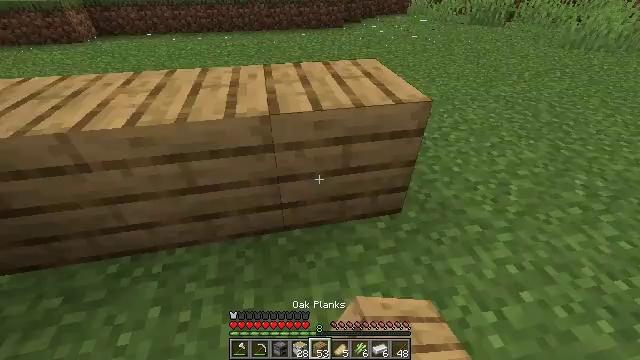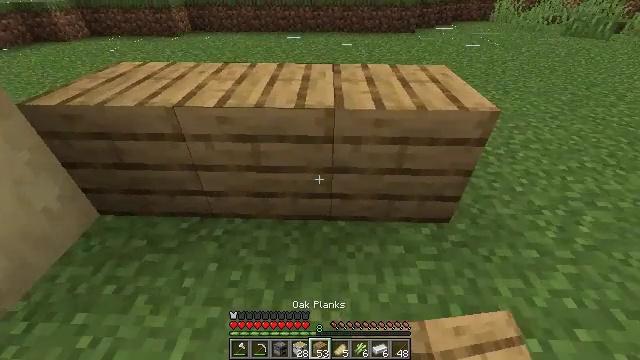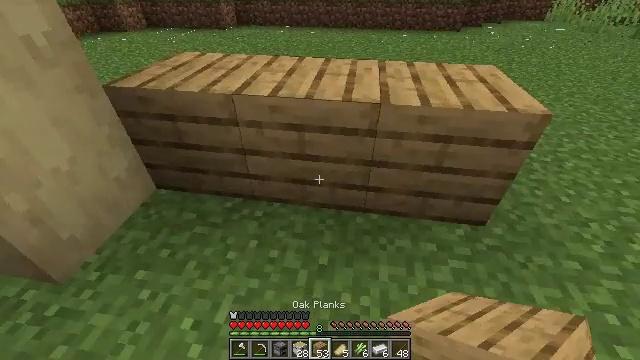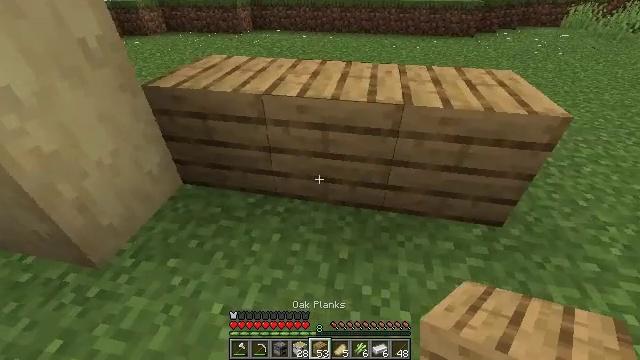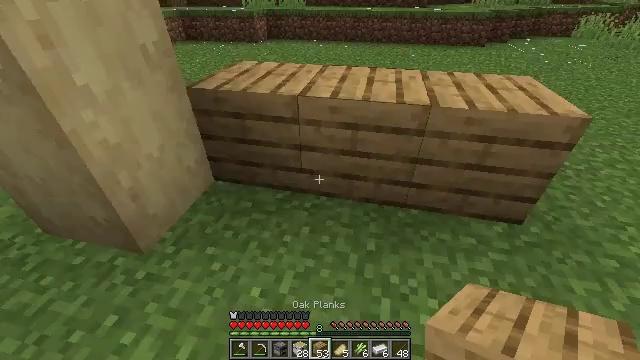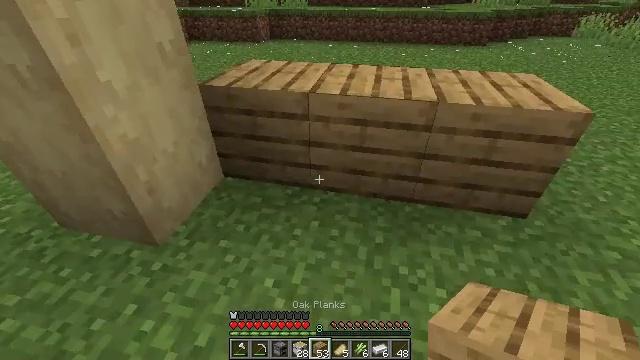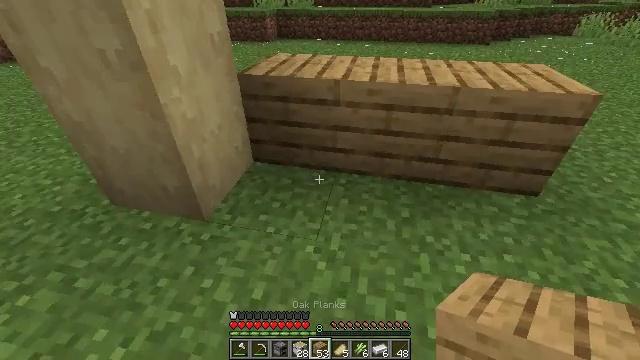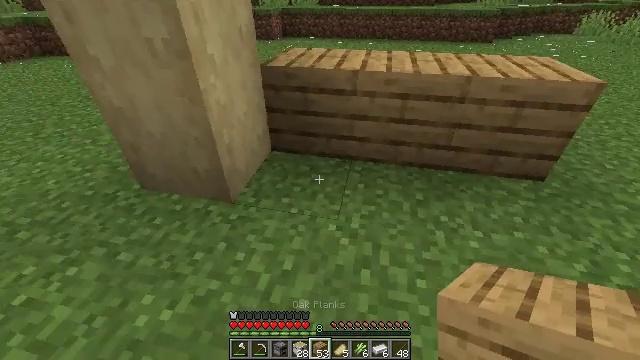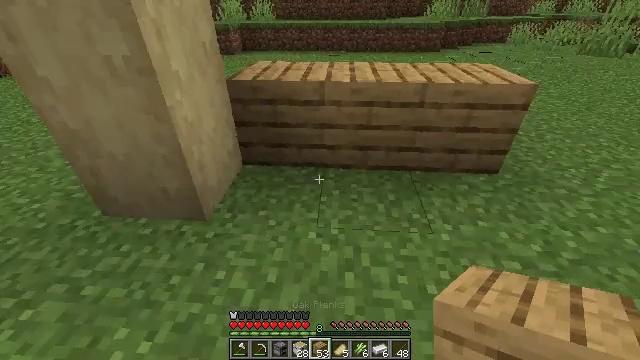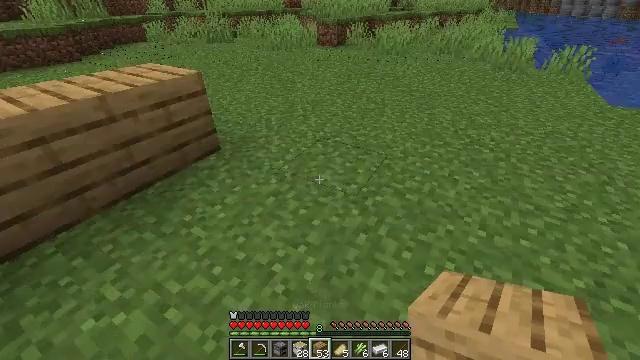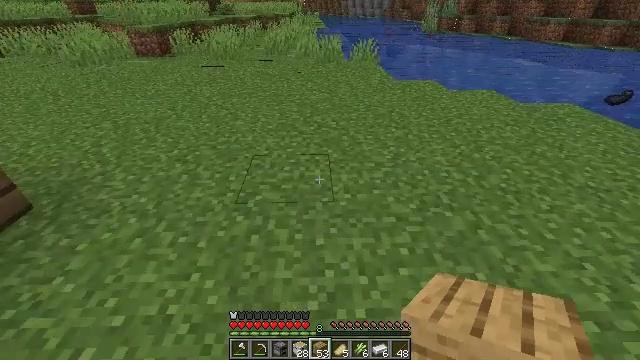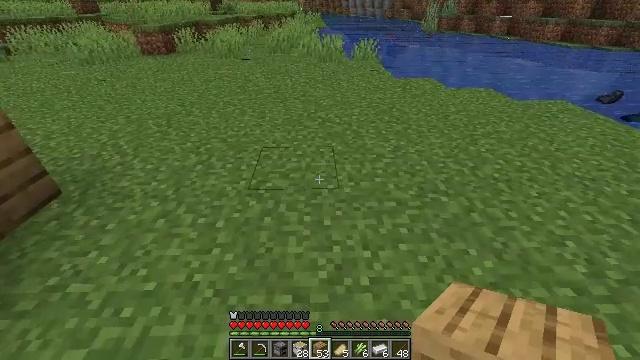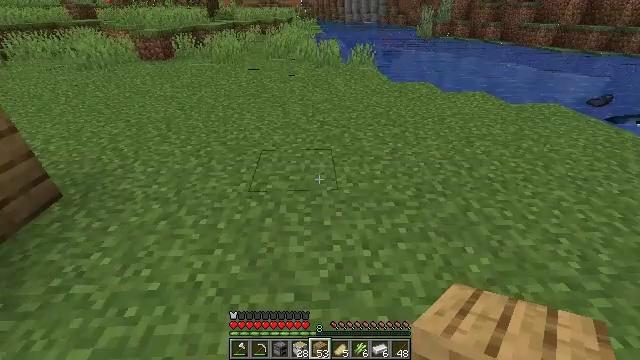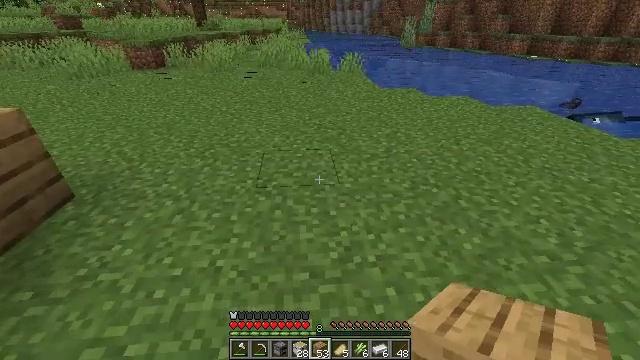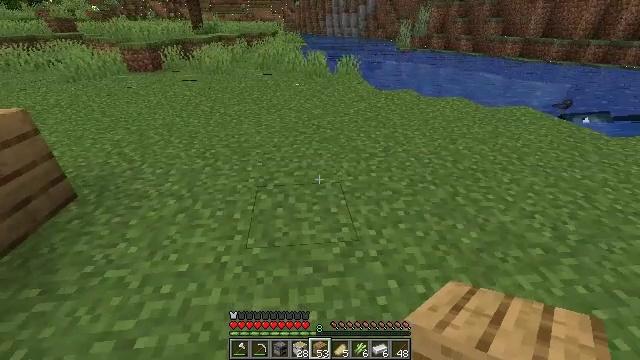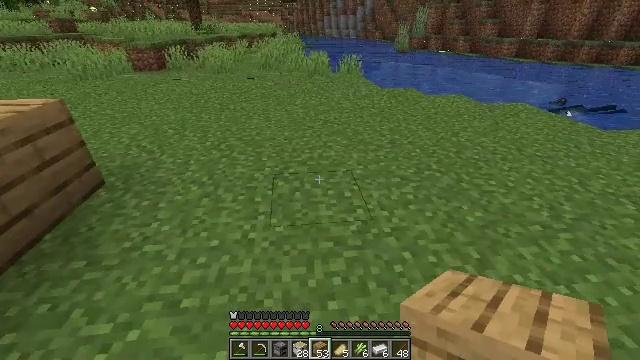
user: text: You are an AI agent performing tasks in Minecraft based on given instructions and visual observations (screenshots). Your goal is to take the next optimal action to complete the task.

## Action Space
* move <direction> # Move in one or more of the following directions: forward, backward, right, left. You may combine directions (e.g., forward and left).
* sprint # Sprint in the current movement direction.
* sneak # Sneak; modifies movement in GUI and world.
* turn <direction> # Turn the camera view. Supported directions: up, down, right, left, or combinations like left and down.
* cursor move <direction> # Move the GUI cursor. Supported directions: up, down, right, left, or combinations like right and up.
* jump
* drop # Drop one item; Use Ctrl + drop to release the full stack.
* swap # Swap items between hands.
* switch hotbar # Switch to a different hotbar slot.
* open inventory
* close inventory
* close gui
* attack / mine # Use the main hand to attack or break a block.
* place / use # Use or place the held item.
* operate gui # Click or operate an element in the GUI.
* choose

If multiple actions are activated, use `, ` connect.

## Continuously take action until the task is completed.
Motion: motion action
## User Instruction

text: Mine the stripped birch log.
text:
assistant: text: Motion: move back and move left, turn left
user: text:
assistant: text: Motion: move back and move left, turn left
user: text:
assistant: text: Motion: move back and move left, turn left
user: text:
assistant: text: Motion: move back and move left, turn left and up
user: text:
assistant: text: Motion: move back and move left
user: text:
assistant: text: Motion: move back and move left
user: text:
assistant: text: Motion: move back and move left
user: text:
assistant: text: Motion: move back and move left, turn right and up
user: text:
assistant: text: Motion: move back and move left, turn right
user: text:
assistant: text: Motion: move back and move left, turn right
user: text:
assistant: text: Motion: move back and move left
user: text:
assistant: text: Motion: move back and move left
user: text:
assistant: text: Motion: move back and move left, turn right and up
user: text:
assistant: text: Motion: move back and move left
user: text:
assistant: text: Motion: move back and move left
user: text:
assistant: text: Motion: move back
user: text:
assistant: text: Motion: move back
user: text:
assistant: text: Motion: move back, turn left and down, switch to hotbar 1
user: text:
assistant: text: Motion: move back, turn left and down, switch to hotbar 1
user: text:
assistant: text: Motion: move back, turn left and up, switch to hotbar 1
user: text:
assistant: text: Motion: move back, turn left and up, switch to hotbar 1
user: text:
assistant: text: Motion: turn left and up
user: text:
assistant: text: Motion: attack / mine
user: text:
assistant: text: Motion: move forward, attack / mine
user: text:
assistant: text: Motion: move forward, attack / mine
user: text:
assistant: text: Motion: move forward, attack / mine
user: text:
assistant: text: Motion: move forward, turn right and down, attack / mine
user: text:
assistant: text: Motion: turn right and down, attack / mine
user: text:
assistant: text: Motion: turn right and down, attack / mine
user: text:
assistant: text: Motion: turn right and down, attack / mine